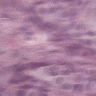
Metastatic tissue present: yes